Question: I have a directive for kendoGrid and that directive also has watch for an scope variable called
> objectSource
so that I can change the data upon some user interaction.
However, after the initial render, everytime the data gets updated, kendoGrid border is being duplicated. Here is the snap-shot of what it looks like: The kendoGrid wrapper has been applied numerous time.

Here is what the directive looks like:
'''
angular.module('foo.directives')
.directive('fooKendoUiGrid', ['kendoUIArgument', '$rootScope', function (kendoUIArgument, $rootScope) {
return {
restrict: 'E',
scope: {
objectSource: '=',
editcolumnWidth: '@',
deletecolumnWidth: '@',
columnList: '=',
height: "@",
pageSize: "@",
buttonCount: "@",
customFilter: '=',
defaultColumn: '@'
},
link: function (scope, elem, attrs) {
scope.Headersloaded = false;
scope.dataloaded = false;
scope.increment = 0;
if (!scope.id) {
elem.id = "grid";
} else {
elem.id = scope.id;
}
scope.$watch('objectSource', function (newVal) {
if (newVal && newVal.length > 0) {
elem[0].innerHTML = '';
elem[0].nextSibling.outerHTML = '';
if (scope.pageSize && scope.pageSize > 0) {
if (scope.columnList) {
} else {
elem.kendoGrid({
dataSource: { data: newVal, pageSize: parseInt(scope.pageSize), },
pageable: {
buttonCount: parseInt(scope.buttonCount),
pageSizes: true,
refresh: true
},
columns: scope.columnList,
filterable: false,
columnMenu: false,
sortable: true,
height: scope.height
});
}
'''
I tried to destroy the elem and empty it's content whenever data changes, but didn't help.
If I just change the datasource, I was able to resolve the issue, but not only data I have to change the columns too and Kendo doesn't seem to allow to change the columns dynamically.
Any ideas, suggestions will be highly appreciated.
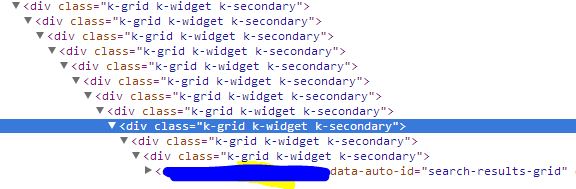
Answer: I didn't find any elegant solution.
I ended up doing something like this:
'''
scope.$watch('objectSource', function (newVal, oldVal) {
if ($(elem.parent()).hasClass('k-grid')) {
$(elem.parent()).replaceWith($(elem));
}
'''
Every time the directive is rendered, kendoGrid added a border and when the directive got repainted, the border duplicated. So above jQuery code basically cleans up any div with border with the new directive.